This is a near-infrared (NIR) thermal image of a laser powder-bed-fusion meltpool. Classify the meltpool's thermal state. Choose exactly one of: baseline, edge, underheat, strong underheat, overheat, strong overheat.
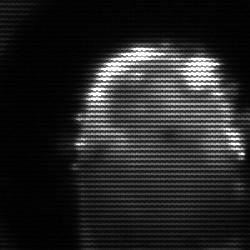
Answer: baseline